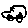
Label: car